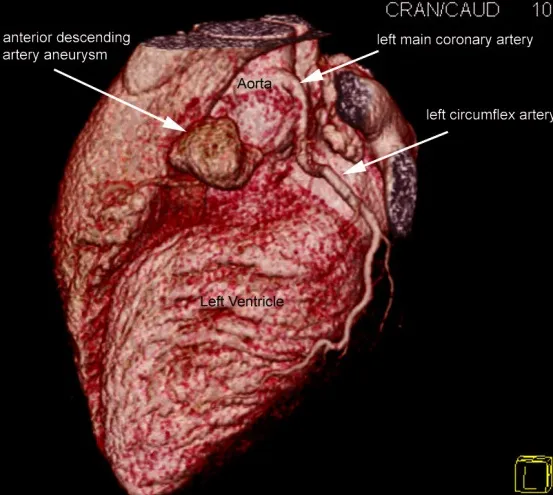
3D volume reconstructed view. Demonstrating partially thrombosed coronary artery aneurysm involving the proximal segment of the left anterior descending artery.
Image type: radiology (ct)